Question: I have a dataset containing firms and their performance measures alongside other information. I want to define "social aspiration level" for each firm based on a weighted average performance of all the other firms in that industry (excluding the focal firm).
More spicifically:

Where i denotes the focal firm and t denotes time t. j denotes other firms in the same industry and P is size of the company, and I is the income.
For the given dataset below:
'''
set.seed(123)
df = data.table(
"Firm" = c(rep(c("A","B","C","D"),times=2),rep(c("E","F","G","H"),times=2)),
"Year" = c(rep(c(2001,2002),each=4),rep(c(2001,2002),each=4)),
"Income" = sample(100:200,16),
"Size" = sample(1:20,16),
"Industry_Code" = rep(c(100,200),each=8)
)
df
Firm Year Income Size Industry_Code
1: A 2001 130 7 100
2: B 2001 178 10 100
3: C 2001 150 9 100
4: D 2001 113 4 100
5: A 2002 166 14 100
6: B 2002 141 1 100
7: C 2002 149 11 100
8: D 2002 142 20 100
9: E 2001 197 5 200
10: F 2001 124 19 200
11: G 2001 189 13 200
12: H 2001 168 18 200
13: E 2002 156 15 200
14: F 2002 108 2 200
15: G 2002 171 3 200
16: H 2002 125 17 200
'''
The desired outcome would be:
'''
Firm Year Income Size Industry_Code SA
1: A 2001 130 7 100 40.91667
2: B 2001 178 10 100 41.21429
3: C 2001 150 9 100 50.38889
4: D 2001 113 4 100 27.64286
5: A 2002 166 14 100 22.53571
6: B 2002 141 1 100 10.83420
7: C 2002 149 11 100 12.44329
8: D 2002 142 20 100 15.22143
9: E 2001 197 5 200 13.75556
10: F 2001 124 19 200 41.37778
11: G 2001 189 13 200 22.53439
12: H 2001 168 18 200 35.85714
13: E 2002 156 15 200 20.84493
14: F 2002 108 2 200 34.81845
15: G 2002 171 3 200 24.77778
16: H 2002 125 17 200 23.38333
'''
Note that for example, for for A in year 2001, SA is given by ((178/4+150/3+113/4)/3).
A for loop will do what I want, but it's immensly slow.
A data.table solution is preferable, and I want to iterate it by grouping industry and year.
I know developing a solution might be time-consuming, so any help is truly appreciated.
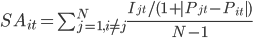
Answer: Not sure if this will be any faster than your loop since 'sapply' is essentially a loop but here's a relatively straightforward implementation of the formula with data.table grouping.
'''
df[, sa := (sapply(Size, function(s) sum(Income/(1 + abs(s - Size)))) - Income)/(.N - 1),
.(Year, Industry_Code)]
df
# Firm Year Income Size Industry_Code sa
# 1: A 2001 130 7 100 40.91667
# 2: B 2001 178 10 100 41.21429
# 3: C 2001 150 9 100 50.38889
# 4: D 2001 113 4 100 27.64286
# 5: A 2002 166 14 100 22.53571
# 6: B 2002 141 1 100 10.83420
# 7: C 2002 149 11 100 22.83939
# 8: D 2002 142 20 100 15.22143
# 9: E 2001 197 5 200 13.75556
# 10: F 2001 124 19 200 41.37778
# 11: G 2001 189 13 200 22.53439
# 12: H 2001 168 18 200 35.85714
# 13: E 2002 156 15 200 20.84493
# 14: F 2002 108 2 200 34.81845
# 15: G 2002 171 3 200 24.77778
# 16: H 2002 125 17 200 23.38333
'''
Data used:
'''
df <- fread('
Firm Year Income Size Industry_Code
A 2001 130 7 100
B 2001 178 10 100
C 2001 150 9 100
D 2001 113 4 100
A 2002 166 14 100
B 2002 141 1 100
C 2002 149 11 100
D 2002 142 20 100
E 2001 197 5 200
F 2001 124 19 200
G 2001 189 13 200
H 2001 168 18 200
E 2002 156 15 200
F 2002 108 2 200
G 2002 171 3 200
H 2002 125 17 200
')
'''